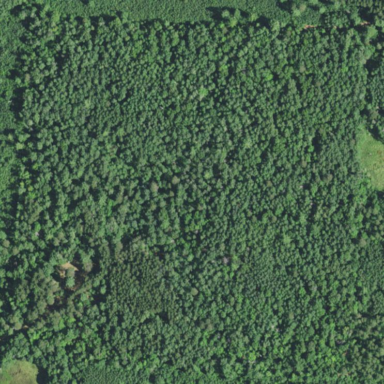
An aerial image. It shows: Serene woodland landscape.